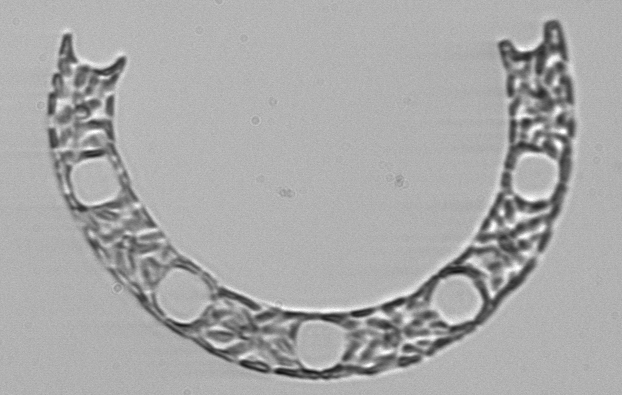
Label: Eucampia